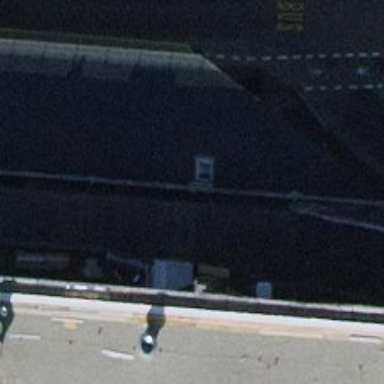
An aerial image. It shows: Surveillance object is present in the image.